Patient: sex F, age 68
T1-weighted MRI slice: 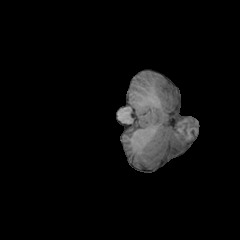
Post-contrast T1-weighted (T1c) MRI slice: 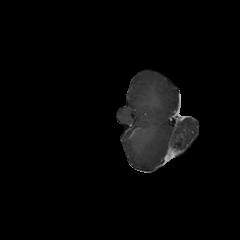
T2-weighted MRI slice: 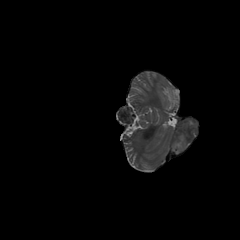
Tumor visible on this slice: yes
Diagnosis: Glioblastoma, IDH-wildtype
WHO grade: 4